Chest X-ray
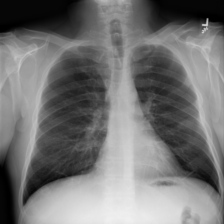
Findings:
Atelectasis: negative
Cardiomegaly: negative
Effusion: negative
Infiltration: negative
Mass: negative
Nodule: negative
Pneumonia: negative
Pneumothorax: negative
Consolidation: negative
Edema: negative
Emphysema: negative
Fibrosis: negative
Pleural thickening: negative
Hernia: negative